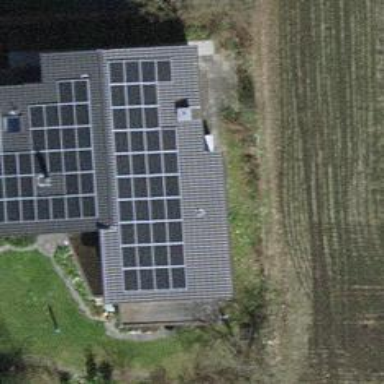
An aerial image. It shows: Solar power generator using photovoltaic panels.